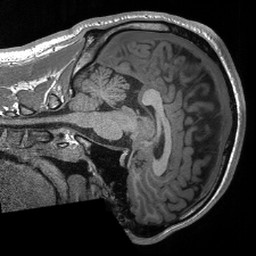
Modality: T1w
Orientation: sagittal
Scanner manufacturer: siemens
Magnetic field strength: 3 T
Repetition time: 2.4 s
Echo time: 0.00213 s